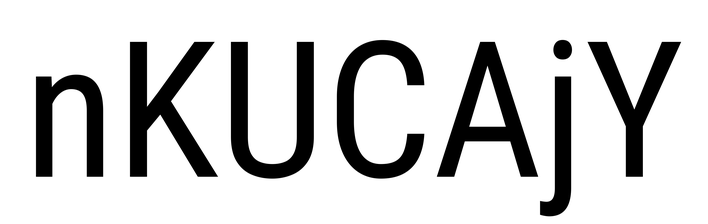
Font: Roboto_Condensed_Regular